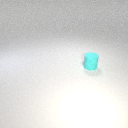
small cyan rubber cylinder